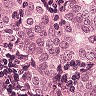
Metastatic tissue present: yes